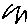
Label: zigzag